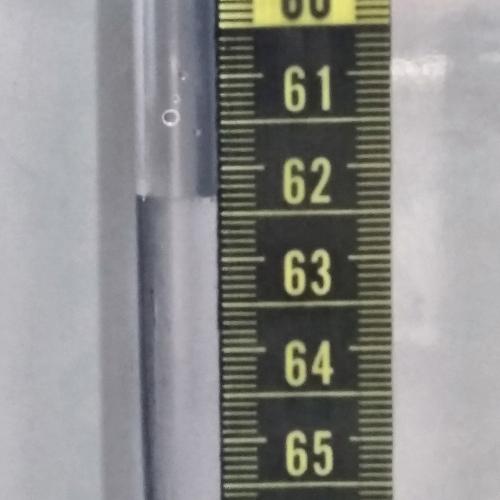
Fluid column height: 62.3 cm